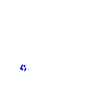
Particle: proton